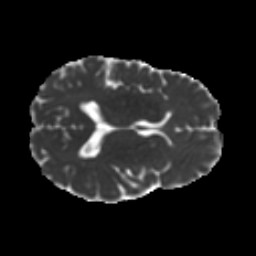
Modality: MD
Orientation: axial
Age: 47
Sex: male
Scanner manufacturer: ge
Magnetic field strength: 3 T
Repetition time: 7.8 s
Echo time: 0.0609 s